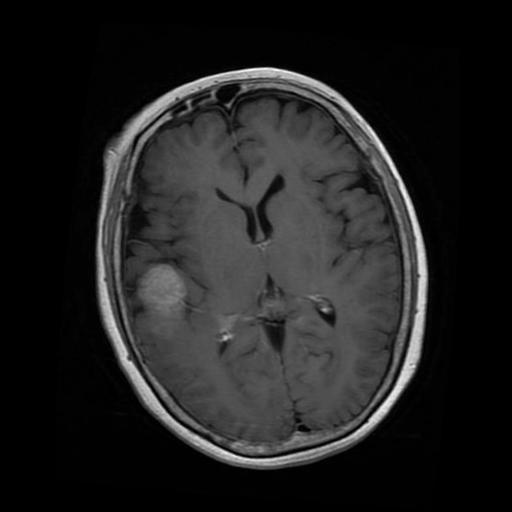
Label: meningioma